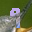
Label: 9